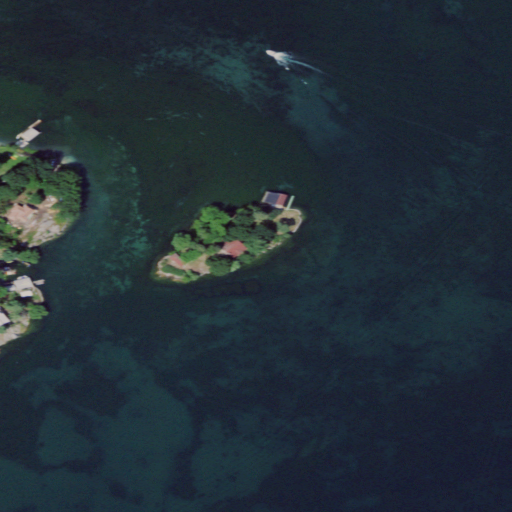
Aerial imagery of island in New York named Pullman Island containing open water, deciduous forest, high intensity development, medium intensity development, and pasture